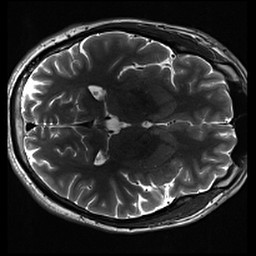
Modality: inplaneT2
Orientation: axial